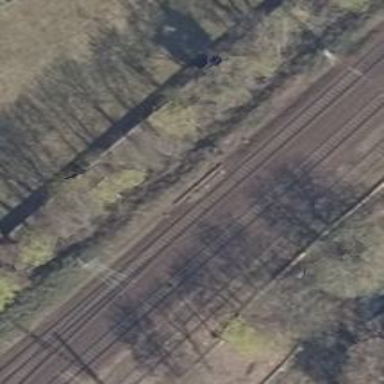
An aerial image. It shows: Railway signal.